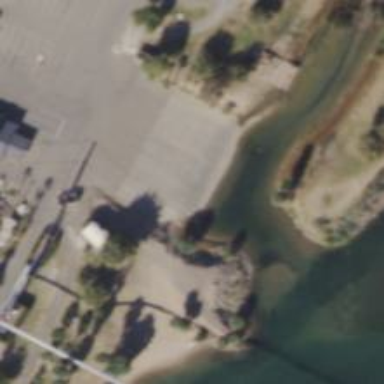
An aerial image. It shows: Slipway on leisure land.